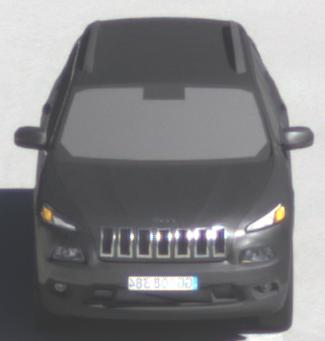
Make: Jeep
Model: Cherokee 3.2 V6 Pentastar
Detailed model: Cherokee (KL)
Model produced from: 2014/07
Model produced until: 2015/07
Doors: 5
Color: gray
Road condition: dry road
Daytime: midday
Contrast: high contrast